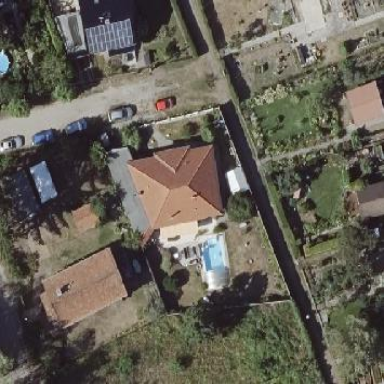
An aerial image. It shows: Detached building.